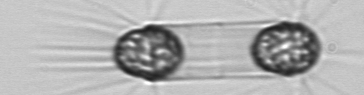
Label: Corethron_hystrix